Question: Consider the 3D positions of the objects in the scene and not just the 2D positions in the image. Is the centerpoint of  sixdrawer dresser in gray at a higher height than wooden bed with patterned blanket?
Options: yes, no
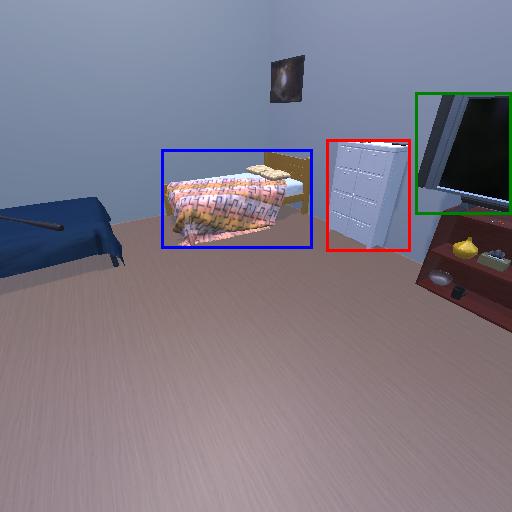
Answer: yes